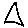
Label: triangle